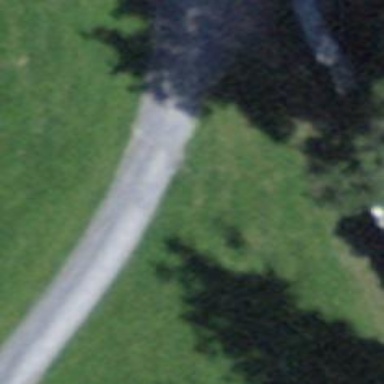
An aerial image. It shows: Fine gravel service road.